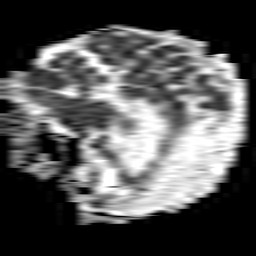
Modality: ADC
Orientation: sagittal
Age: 77
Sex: male
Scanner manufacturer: philips
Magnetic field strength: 1.5 T
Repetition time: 3.375 s
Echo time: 0.06922 s